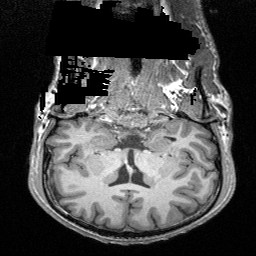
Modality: T1w
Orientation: sagittal